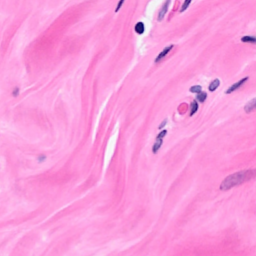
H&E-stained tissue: Breast